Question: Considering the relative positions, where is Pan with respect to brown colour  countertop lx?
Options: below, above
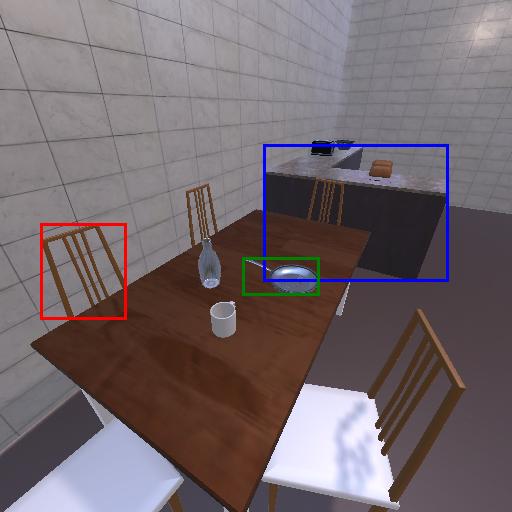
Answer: below